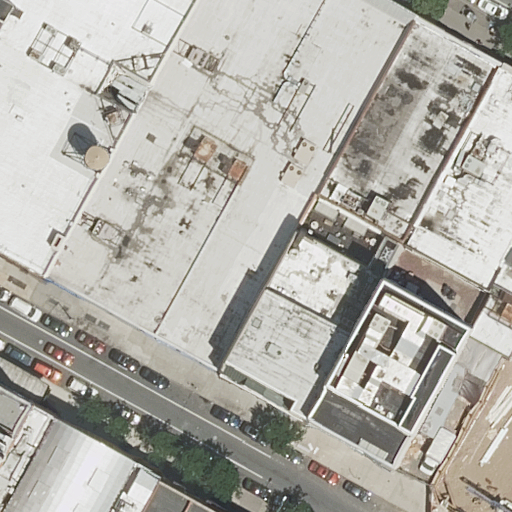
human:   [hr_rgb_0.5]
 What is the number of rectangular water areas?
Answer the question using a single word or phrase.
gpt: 0

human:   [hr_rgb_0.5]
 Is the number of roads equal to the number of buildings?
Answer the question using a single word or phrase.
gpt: no

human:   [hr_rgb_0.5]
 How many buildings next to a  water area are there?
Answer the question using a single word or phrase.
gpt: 0

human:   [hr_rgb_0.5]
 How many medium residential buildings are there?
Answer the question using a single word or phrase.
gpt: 0

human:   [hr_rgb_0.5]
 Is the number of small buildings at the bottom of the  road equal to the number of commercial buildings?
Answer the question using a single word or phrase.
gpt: no

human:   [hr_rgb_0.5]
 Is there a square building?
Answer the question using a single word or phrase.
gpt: no

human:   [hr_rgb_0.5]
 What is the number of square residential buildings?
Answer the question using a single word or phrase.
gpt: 0

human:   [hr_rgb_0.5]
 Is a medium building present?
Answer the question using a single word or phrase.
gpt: no

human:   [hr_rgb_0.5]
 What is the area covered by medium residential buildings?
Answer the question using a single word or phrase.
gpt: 0m2

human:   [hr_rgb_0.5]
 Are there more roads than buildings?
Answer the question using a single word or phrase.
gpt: no

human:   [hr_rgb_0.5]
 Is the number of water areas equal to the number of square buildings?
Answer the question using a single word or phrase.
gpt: yes

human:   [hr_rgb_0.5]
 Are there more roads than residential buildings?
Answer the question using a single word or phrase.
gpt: no

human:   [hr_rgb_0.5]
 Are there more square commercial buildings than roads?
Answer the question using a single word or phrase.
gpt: no

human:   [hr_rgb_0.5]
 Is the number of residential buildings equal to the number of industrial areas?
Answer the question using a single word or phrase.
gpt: no

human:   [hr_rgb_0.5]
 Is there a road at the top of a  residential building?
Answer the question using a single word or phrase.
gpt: no

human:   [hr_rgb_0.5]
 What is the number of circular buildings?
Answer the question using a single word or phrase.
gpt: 0

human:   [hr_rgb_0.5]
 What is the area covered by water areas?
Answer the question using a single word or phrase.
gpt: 0m2

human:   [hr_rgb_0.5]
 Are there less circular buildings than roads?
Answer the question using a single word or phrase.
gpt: yes

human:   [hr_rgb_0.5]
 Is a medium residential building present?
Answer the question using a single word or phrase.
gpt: no

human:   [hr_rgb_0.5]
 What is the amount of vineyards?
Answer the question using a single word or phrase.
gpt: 0

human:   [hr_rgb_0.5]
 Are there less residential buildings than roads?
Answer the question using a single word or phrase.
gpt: no

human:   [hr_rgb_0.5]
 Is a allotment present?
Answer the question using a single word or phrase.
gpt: no

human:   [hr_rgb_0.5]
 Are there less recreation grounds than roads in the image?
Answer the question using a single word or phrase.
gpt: yes

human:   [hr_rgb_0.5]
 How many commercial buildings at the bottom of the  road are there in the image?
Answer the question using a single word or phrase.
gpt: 1

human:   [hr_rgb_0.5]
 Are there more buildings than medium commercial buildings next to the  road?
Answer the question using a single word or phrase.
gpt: yes

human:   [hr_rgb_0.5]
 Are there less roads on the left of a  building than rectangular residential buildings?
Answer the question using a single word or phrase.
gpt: yes

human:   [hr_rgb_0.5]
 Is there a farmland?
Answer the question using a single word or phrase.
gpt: no

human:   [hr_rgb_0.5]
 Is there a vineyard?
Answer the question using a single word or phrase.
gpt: no

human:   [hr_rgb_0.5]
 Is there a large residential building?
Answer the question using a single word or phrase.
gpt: yes

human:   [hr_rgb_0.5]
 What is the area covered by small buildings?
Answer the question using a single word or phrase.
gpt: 72m2

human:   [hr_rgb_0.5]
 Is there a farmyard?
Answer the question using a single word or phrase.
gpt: no

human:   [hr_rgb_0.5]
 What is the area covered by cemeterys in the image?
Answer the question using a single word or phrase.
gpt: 0m2

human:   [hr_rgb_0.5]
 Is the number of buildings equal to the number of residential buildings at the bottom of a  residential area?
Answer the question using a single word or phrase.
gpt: no

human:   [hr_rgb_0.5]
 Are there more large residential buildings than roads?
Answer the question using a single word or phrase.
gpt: yes

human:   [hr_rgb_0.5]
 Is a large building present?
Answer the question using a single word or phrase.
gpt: yes

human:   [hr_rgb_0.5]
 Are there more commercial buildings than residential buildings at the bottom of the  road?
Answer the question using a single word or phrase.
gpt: no